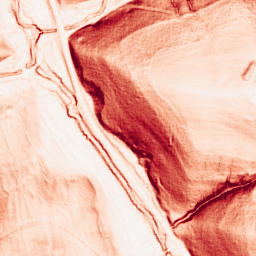
Category: morphological
Decomposition family: morphological_square
Decomposition parameters: operation: gradient
size: 3
Upsampling method: quintic
Upsampling parameters: scale: 2
Upsampling scale: 2